Question: So I have what's probably a stupid question to ask about Coffee Script. I'm giving it a second chance but why does it return ?
Is it anything to do with being the last statement/line of the function? and how do I disable this? Putting a comment or something as the final "expression", I know it's a "documented" feature but no; no it's not really, how do I have returns and save download/execution times?
Surely this behaviour kind of screws the jit over?
'''
(locate =
getPosition: () ->
# Check we support geolocation
throw Exception 'Your browser doesn't support location based services!' if !navigator.geolocation
navigator.geolocation.getCurrentPosition (pos) ->
console.log pos
)
'''
Compiles to
'''
(function() {
var locate;
locate = {
getPosition: function() {
if (!navigator.geolocation) {
throw Exception('Your browser doesn't support location based services!');
}
return navigator.geolocation.getCurrentPosition(function(pos) {
return console.log(pos);
});
}
};
}).call(this);
'''
The reason I care is this is just one of a very large library for an app I've built, if we say there's 500 functions and 200 of those do something to the dom instead of return something like a number or object, that extra 200 returns is an extra 1.2k of data I don't want or need.
Also, a function with no return, returns 'undefined' and a function that returns 'null' well, no need to explain that. If I was stupid enough to check this, it'd be wrong across the board.
I'm sure there would be some perf differences but I don't know about that and right now I don't have time to do some jsperfs but I'd be interested.

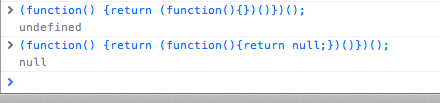
Answer: Yes coffeescript will always return the last line of the function. It can do this since everything in coffeescript is an expression.
From the <URL>:
>
### Everything is an Expression (at least, as much as possible)
You might have noticed how even though we don't add return statements to CoffeeScript functions, they nonetheless return their final value. The CoffeeScript compiler tries to make sure that all statements in the language can be used as expressions. Watch how the return gets pushed down into each possible branch of execution in the function below.
Their example can be seen <URL>
You can still do short-circuit returns with the 'return' statement
> Even though functions will always return their final value, it's both possible and encouraged to return early from a function body writing out the explicit return (return value), when you know that you're done.